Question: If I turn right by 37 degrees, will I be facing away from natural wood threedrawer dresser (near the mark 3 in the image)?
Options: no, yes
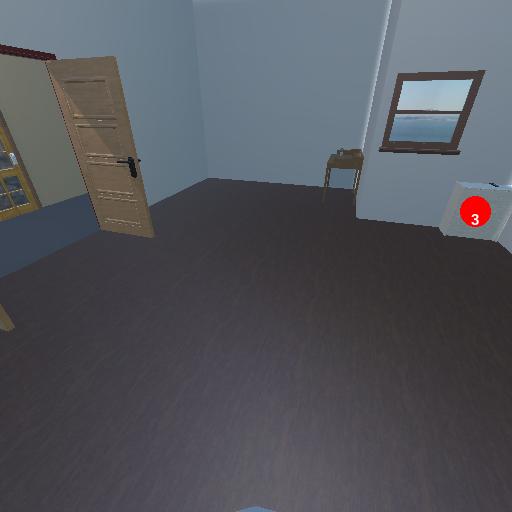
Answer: no